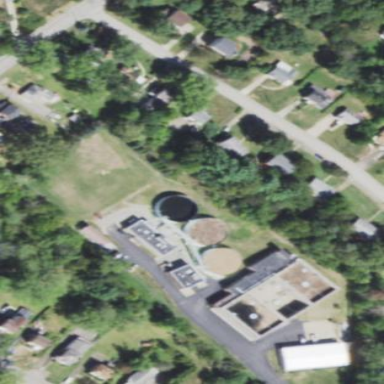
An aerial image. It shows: View of wastewater plant.